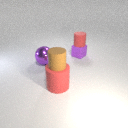
large red rubber cylinder below small brown rubber cylinder